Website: apple
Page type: store-pickup
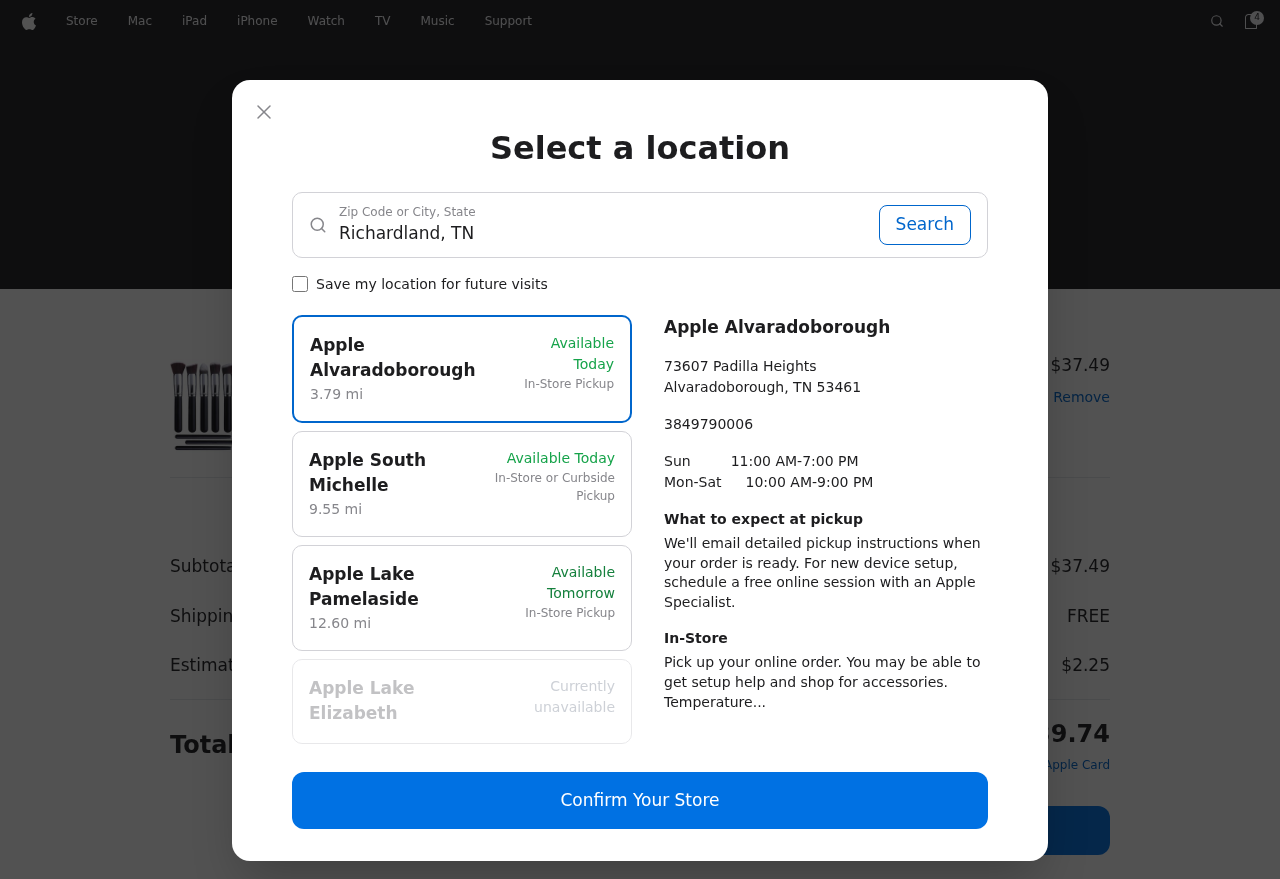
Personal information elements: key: PII_CITY_STATE
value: Richardland, TN
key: PII_LOCATION1_CITY
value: Apple Alvaradoborough
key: PII_LOCATION1_CITY_STATE_ZIP
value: Alvaradoborough, TN 53461
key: PII_LOCATION1_STREET
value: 73607 Padilla Heights
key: PII_LOCATION2_CITY
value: Apple South Michelle
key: PII_LOCATION3_CITY
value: Apple Lake Pamelaside
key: PII_LOCATION4_CITY
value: Apple Lake Elizabeth
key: PII_PHONE
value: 3849790006
Product elements: key: PRODUCT1_NAME
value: EONO Essential Makeup Brush Set Premium Synthetic Kabuki Foundation Face Powder Blush Eye Shadow Bru
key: PRODUCT1_PRICE
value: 37.49
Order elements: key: ORDER_NUM_ITEMS
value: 4
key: ORDER_TOTAL
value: $39.74
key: ORDER_SUBTOTAL
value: $37.49
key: ORDER_SHIPPING_COST
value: FREE
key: ORDER_TAX
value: $2.25
Search elements: key: SEARCH_CITY_STATE
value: Richardland, TN